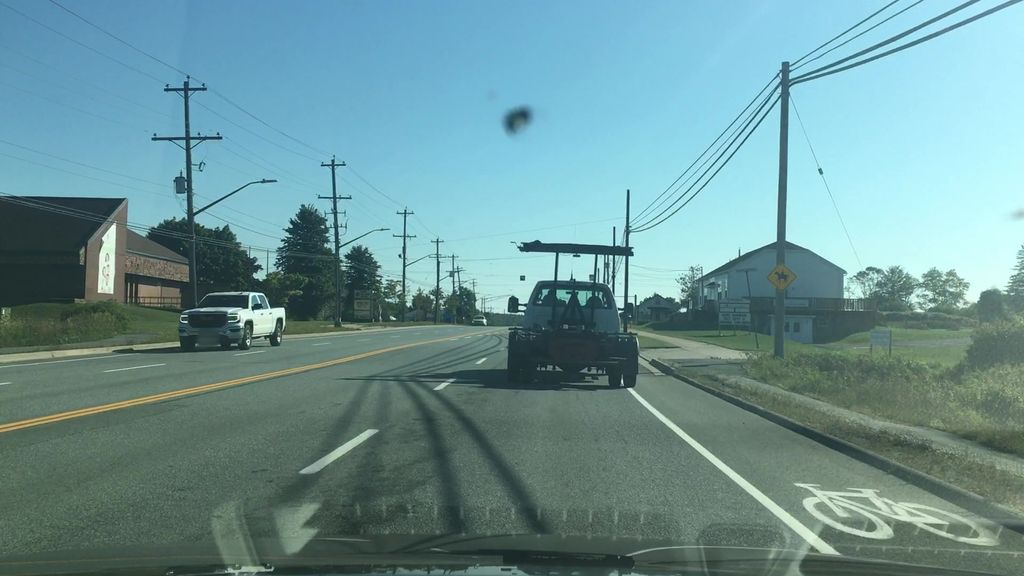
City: halifax